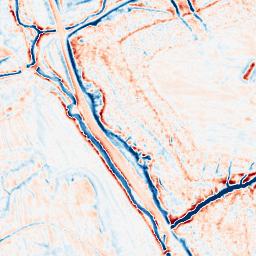
Category: multiscale
Decomposition family: dog_multiscale
Decomposition parameters: sigma_ratio: 1.4
n_scales: 5
base_sigma: 0.5
Upsampling method: cubic_catmull_rom
Upsampling parameters: scale: 8
Upsampling scale: 8